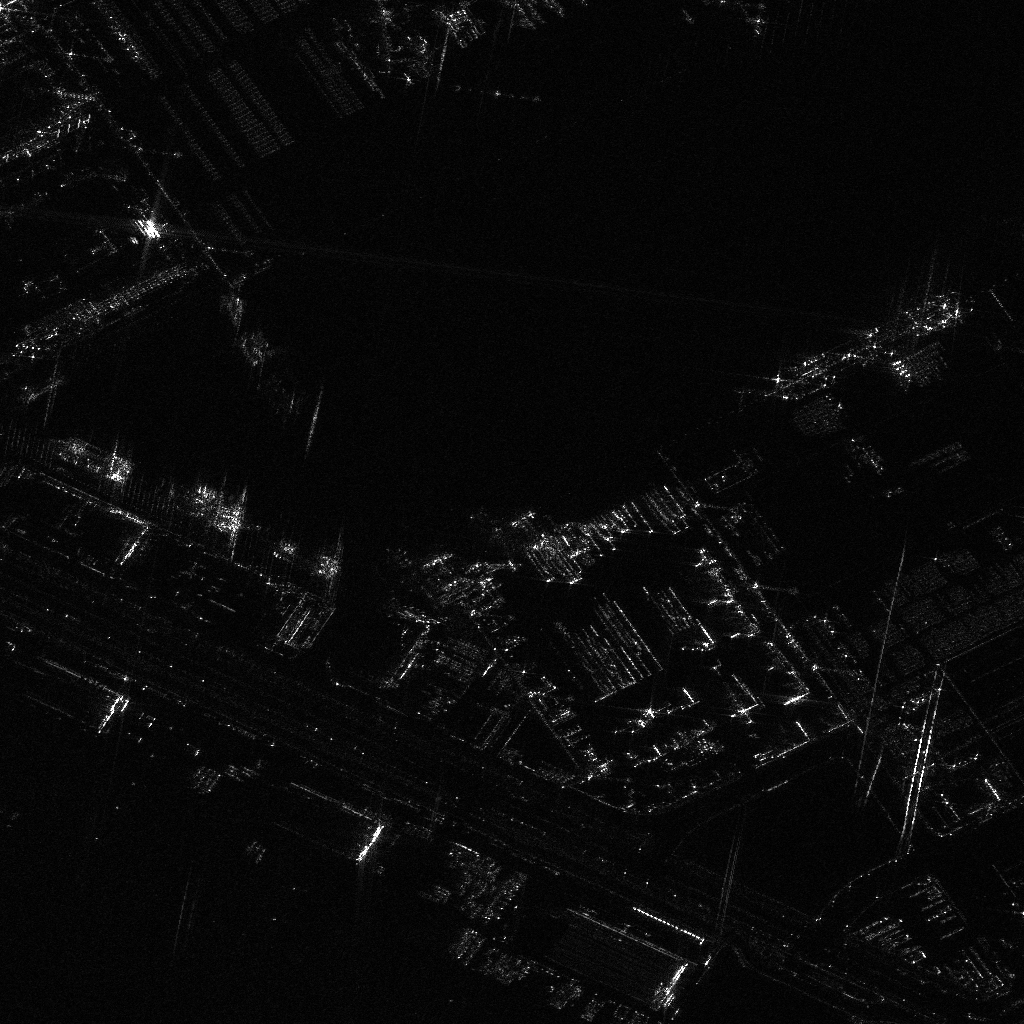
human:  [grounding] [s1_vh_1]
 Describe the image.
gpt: In the satellite image, there is  <ref>2 medium ore-oil </ref> <box>[[83, 22, 85, 43, 62], [84, 23, 86, 45, 62]]</box> located at right,  <ref>4 medium container </ref> <box>[[5, 42, 13, 44, 20], [4, 44, 12, 46, 20], [15, 47, 24, 49, 20], [15, 48, 23, 50, 20]]</box> located at left,  <ref>1 large container </ref> <box>[[25, 53, 33, 55, 24]]</box> located at left.